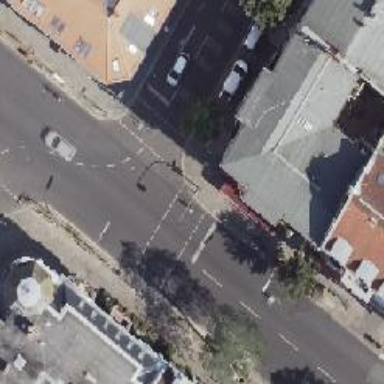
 with on-street parking on the right side and on-kerb parking on the left side."